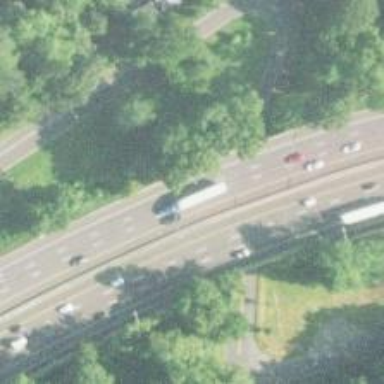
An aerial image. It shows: Motorway bridge with asphalt surface.